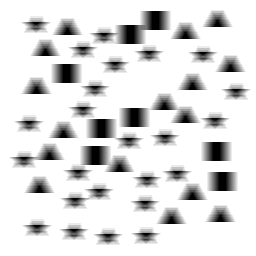
Squares: 8
Triangles: 16
Stars: 24
Total shapes: 48